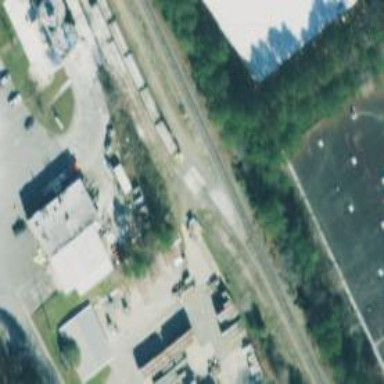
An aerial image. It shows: Railway spur service.